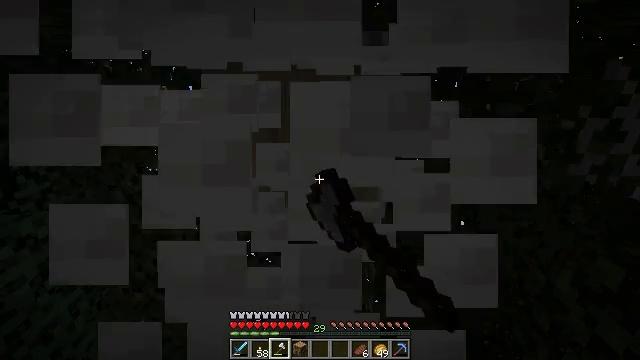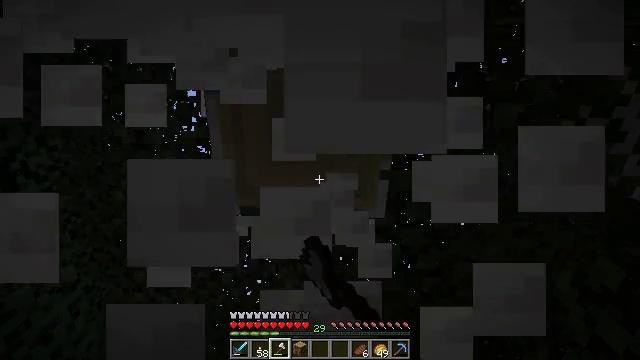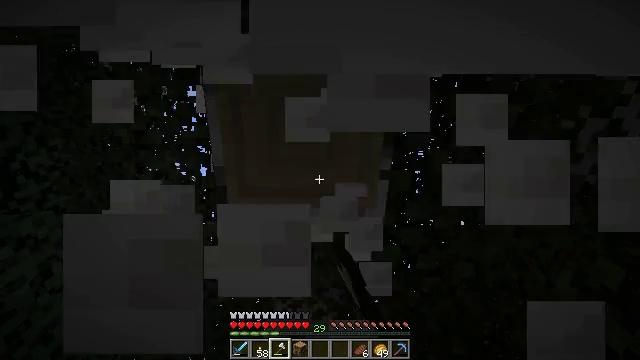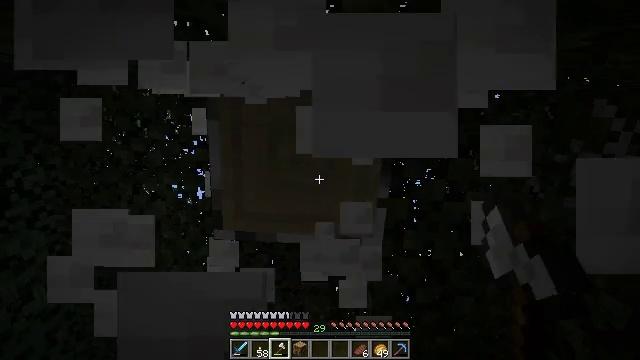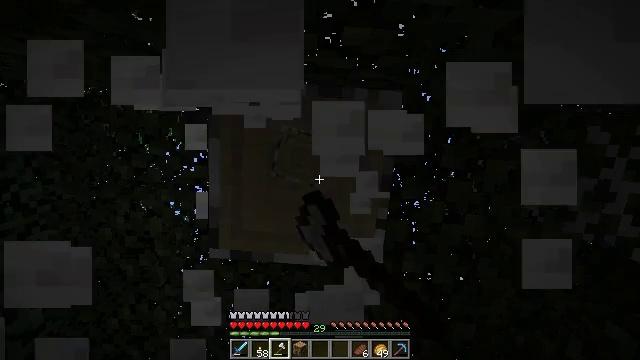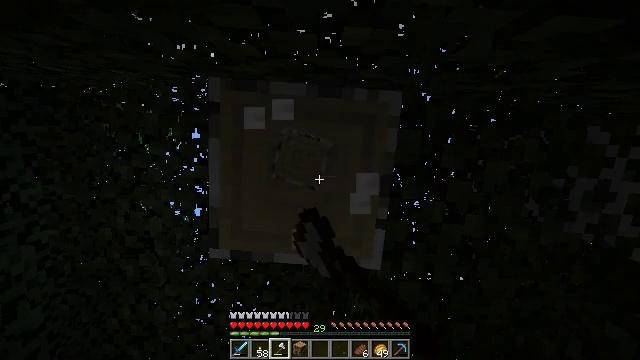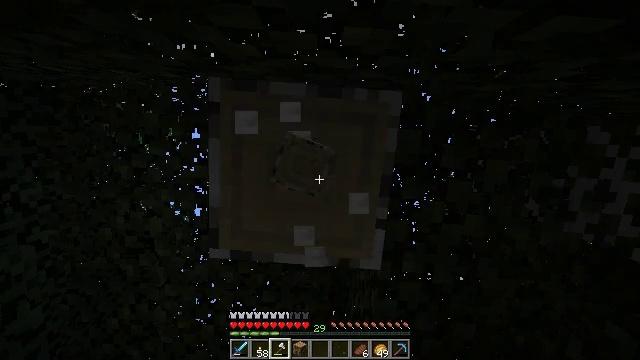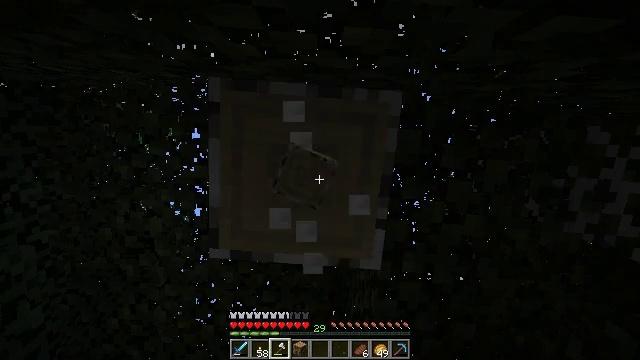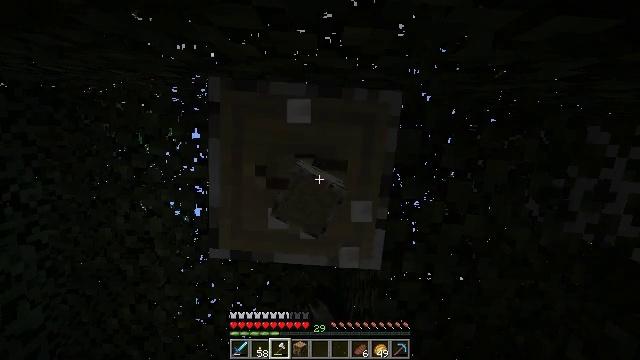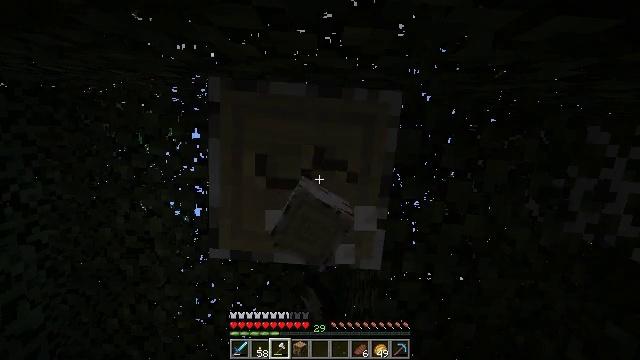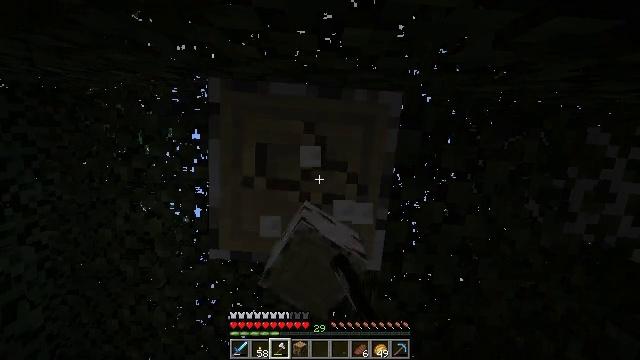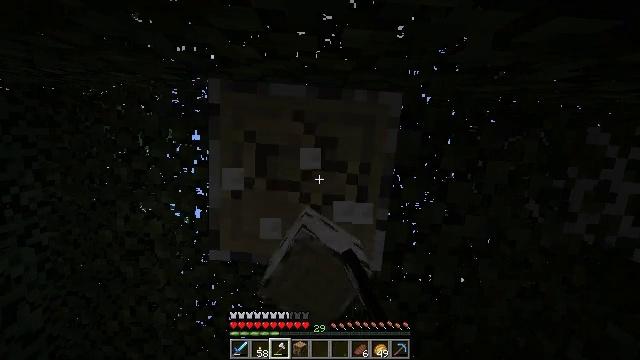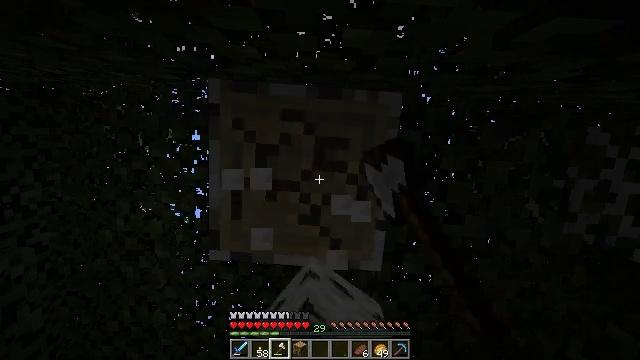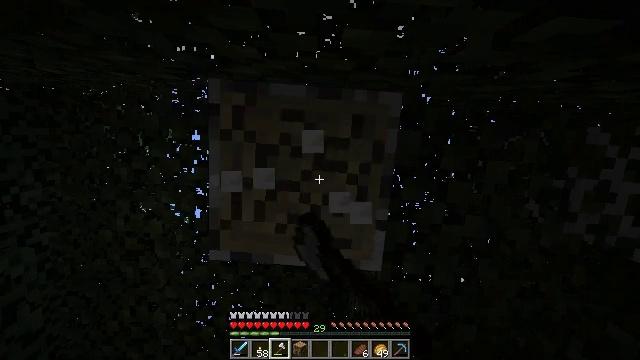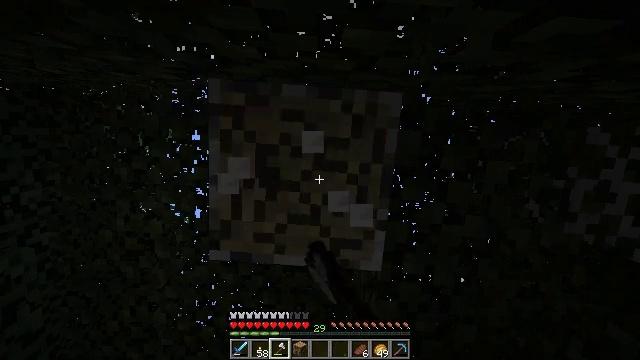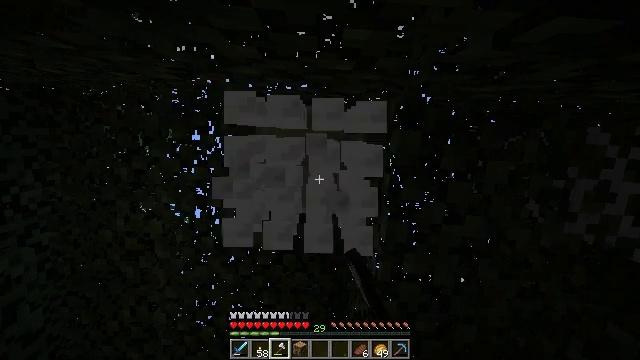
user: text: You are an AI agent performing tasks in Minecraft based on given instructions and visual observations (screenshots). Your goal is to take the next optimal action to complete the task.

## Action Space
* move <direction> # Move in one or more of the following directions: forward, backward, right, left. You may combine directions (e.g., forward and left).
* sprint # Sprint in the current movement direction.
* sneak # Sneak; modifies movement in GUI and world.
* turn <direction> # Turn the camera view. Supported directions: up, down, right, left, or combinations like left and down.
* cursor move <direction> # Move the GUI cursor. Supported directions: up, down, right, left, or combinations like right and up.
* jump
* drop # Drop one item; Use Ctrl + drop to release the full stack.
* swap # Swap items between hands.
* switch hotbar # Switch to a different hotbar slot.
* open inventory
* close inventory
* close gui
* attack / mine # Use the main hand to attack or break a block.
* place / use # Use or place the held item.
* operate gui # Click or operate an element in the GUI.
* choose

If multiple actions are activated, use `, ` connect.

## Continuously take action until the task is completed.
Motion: motion action
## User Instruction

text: Harvest birch logs from birch trees.
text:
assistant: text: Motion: attack / mine
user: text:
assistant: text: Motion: attack / mine
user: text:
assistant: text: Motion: turn right and up, attack / mine
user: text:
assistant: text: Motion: turn right and up, attack / mine
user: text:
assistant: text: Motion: attack / mine
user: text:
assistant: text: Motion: attack / mine
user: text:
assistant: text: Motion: attack / mine
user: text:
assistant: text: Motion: attack / mine
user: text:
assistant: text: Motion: attack / mine
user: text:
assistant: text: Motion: attack / mine
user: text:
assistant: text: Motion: attack / mine
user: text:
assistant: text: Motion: attack / mine
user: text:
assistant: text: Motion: attack / mine
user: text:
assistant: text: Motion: attack / mine
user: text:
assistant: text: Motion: attack / mine
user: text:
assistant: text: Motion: attack / mine
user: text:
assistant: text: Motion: attack / mine
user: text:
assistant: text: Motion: attack / mine
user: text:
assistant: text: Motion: attack / mine
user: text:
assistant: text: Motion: attack / mine
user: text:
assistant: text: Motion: attack / mine
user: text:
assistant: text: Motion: attack / mine
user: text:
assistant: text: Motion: attack / mine
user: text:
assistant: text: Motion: attack / mine
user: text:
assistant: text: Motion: attack / mine
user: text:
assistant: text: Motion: attack / mine
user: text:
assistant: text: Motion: attack / mine
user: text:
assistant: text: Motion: attack / mine
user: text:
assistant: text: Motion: attack / mine
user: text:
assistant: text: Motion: attack / mine